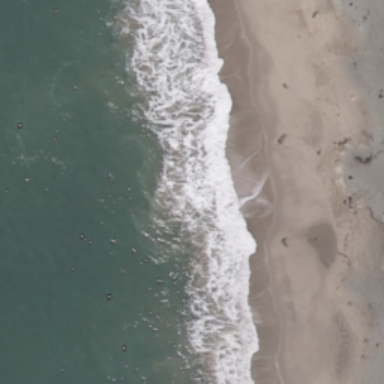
This is a beach with blue sea and white sands .